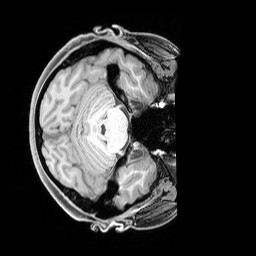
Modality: T1w
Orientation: axial
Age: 34
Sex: female
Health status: healthy
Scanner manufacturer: siemens
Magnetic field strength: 3 T
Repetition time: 1.65 s
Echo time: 0.00182 s